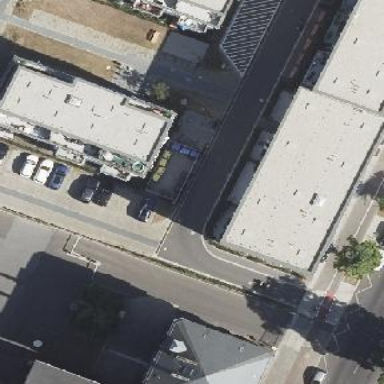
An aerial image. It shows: Building with apartments and flat roof.